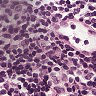
Metastatic tissue present: no